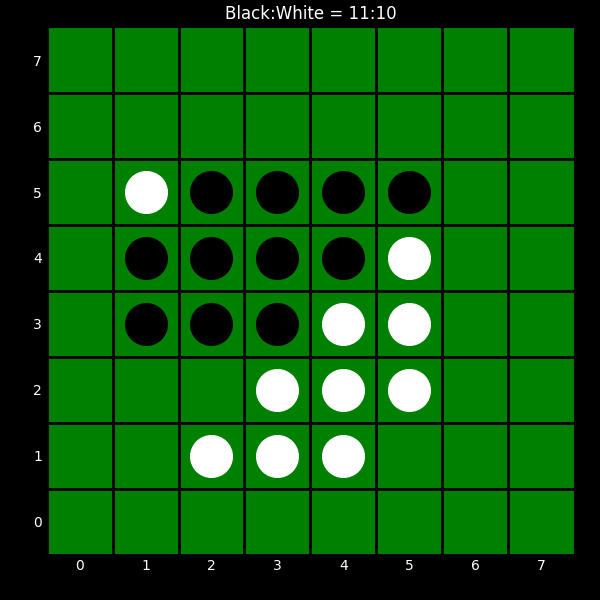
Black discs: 11
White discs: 10